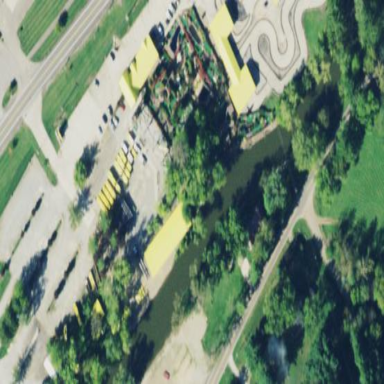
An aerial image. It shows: Miniature golf leisure land.